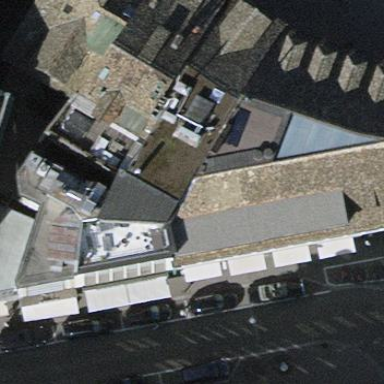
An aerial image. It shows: Gabled building with roof made of maroon roof tiles. The tiles are laid across the roof's orientation.